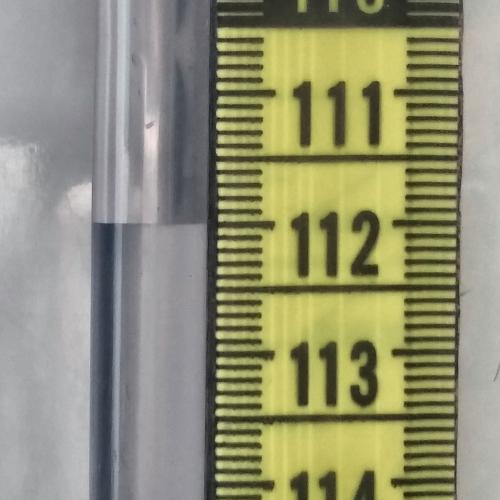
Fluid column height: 112.0 cm